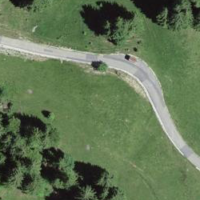
EUNIS habitat code: 44
Species observed at this site:
Tussilago farfara